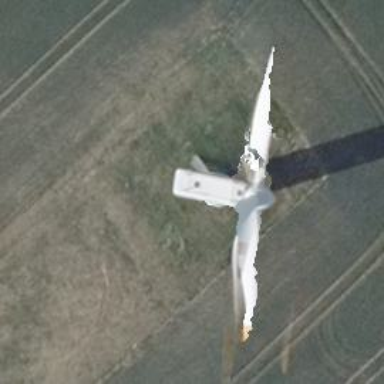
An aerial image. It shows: Wind generator with horizontal axis. The generator is wind turbine.